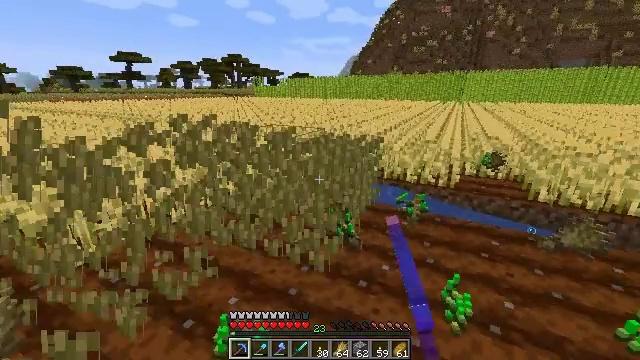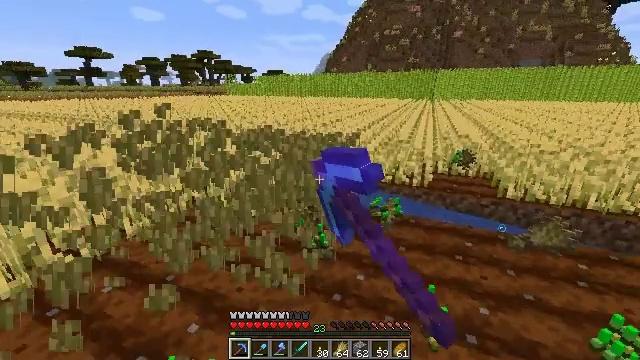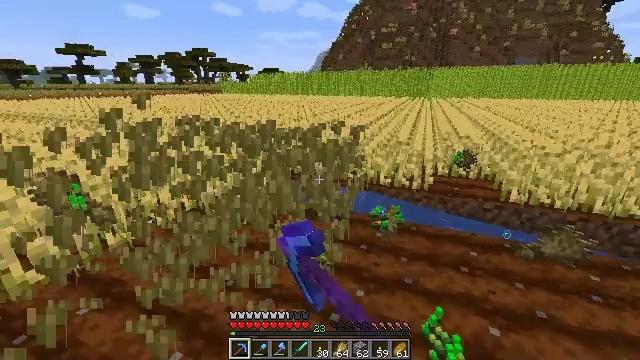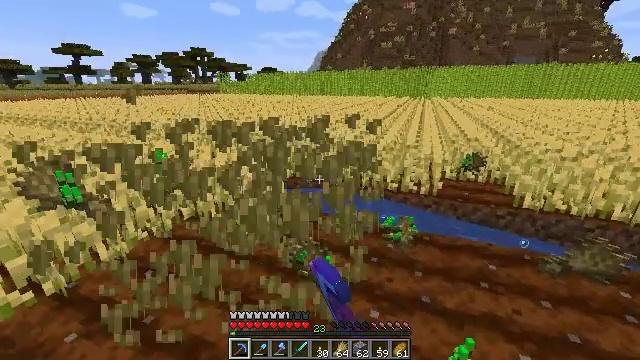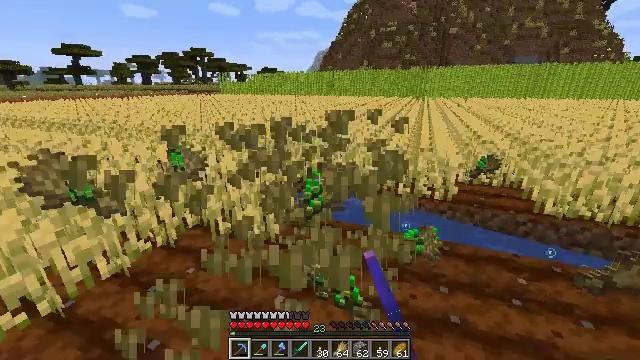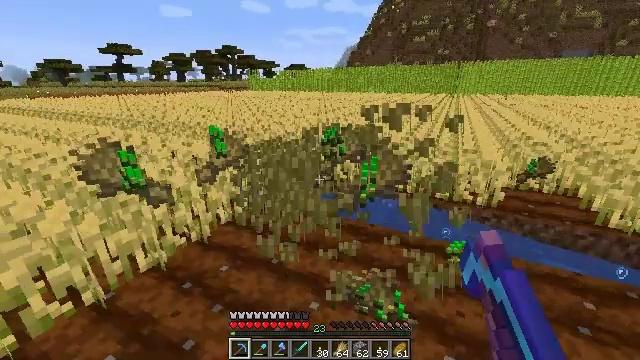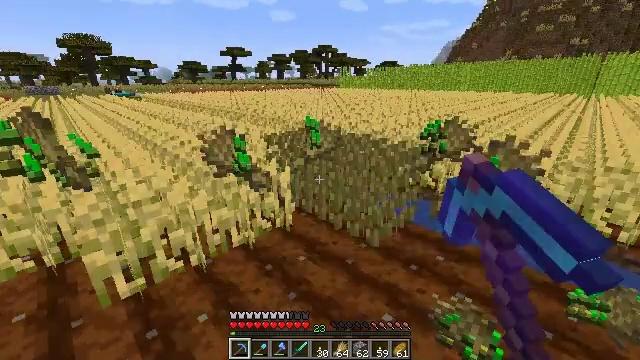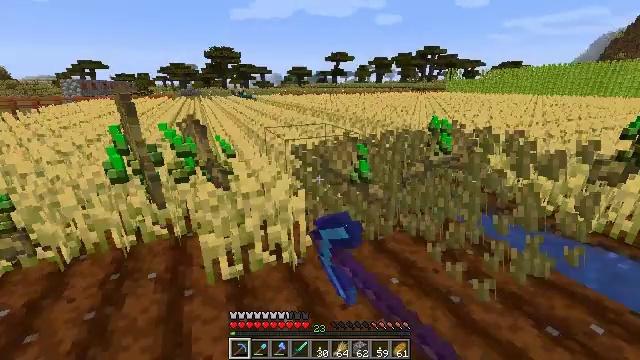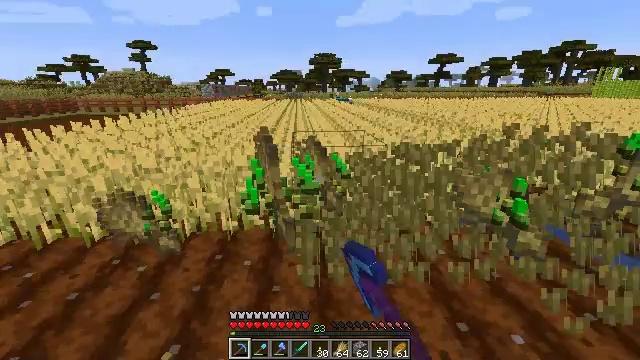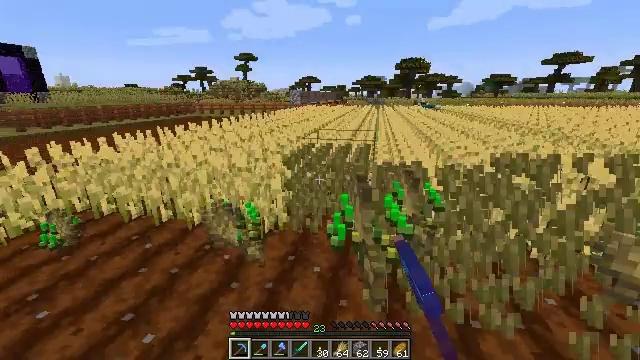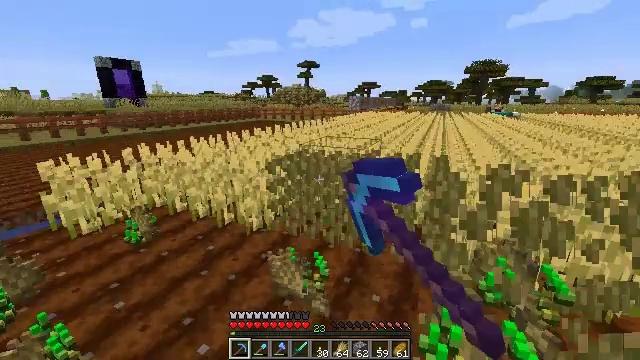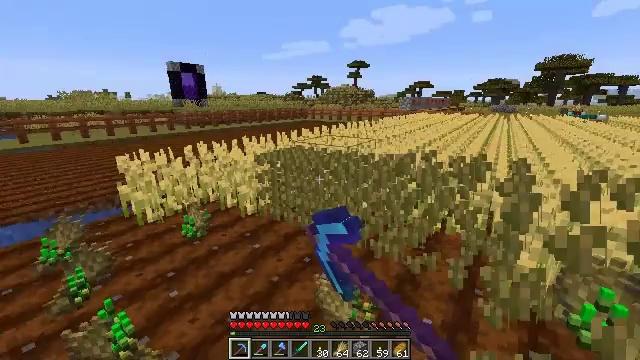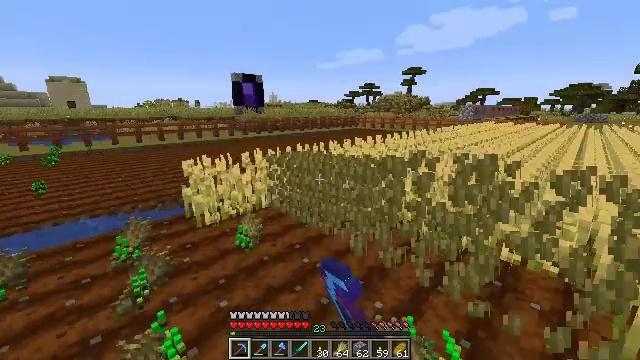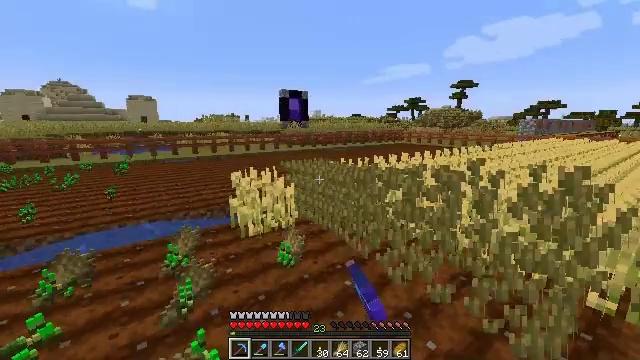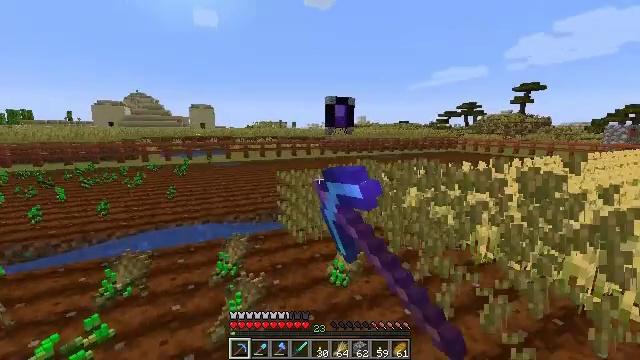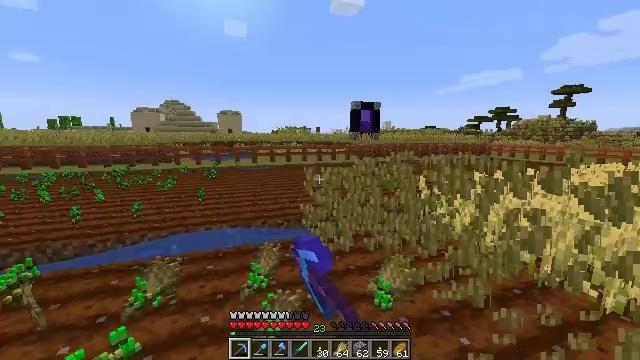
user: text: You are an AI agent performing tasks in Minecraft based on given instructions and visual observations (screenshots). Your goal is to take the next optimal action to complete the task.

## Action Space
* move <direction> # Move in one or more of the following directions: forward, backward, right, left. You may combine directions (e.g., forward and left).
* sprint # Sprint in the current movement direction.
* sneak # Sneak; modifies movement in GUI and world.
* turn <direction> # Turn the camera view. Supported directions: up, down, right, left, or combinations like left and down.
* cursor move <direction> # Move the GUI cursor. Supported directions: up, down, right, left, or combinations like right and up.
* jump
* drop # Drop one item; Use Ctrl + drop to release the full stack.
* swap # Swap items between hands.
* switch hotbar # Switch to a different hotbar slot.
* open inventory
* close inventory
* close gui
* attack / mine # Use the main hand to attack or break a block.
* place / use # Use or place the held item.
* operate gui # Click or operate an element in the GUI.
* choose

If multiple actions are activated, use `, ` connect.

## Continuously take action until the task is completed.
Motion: motion action
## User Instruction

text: Get wheat from the farmland.
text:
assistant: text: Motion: move forward, turn right, attack / mine
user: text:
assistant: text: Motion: move forward and move left, attack / mine
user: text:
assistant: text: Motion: move forward and move left, attack / mine
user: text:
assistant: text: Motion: move forward and move left, attack / mine
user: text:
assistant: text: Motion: move forward and move left, turn left, attack / mine
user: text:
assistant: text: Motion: move forward and move left, turn left, attack / mine
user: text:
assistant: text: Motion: move forward and move left, turn left, attack / mine
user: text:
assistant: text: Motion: move forward and move left, turn left, attack / mine
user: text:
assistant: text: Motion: move forward and move left, turn left and up, attack / mine
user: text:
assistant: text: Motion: move forward and move left, turn left and up, attack / mine
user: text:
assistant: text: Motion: move forward and move left, turn left, attack / mine
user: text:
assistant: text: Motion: move forward and move left, turn left and up, attack / mine
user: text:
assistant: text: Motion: move forward and move left, turn left and up, attack / mine
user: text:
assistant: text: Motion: move forward and move left, turn left and up, attack / mine
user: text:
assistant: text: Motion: move forward and move left, turn left, attack / mine
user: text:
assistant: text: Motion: move forward and move left, turn left, attack / mine
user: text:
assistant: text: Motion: move forward and move left, attack / mine
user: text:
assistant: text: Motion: move forward and move left, turn right, attack / mine
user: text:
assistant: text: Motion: move forward and move right, turn right, attack / mine
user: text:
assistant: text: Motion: move forward and move right, turn right and down, attack / mine
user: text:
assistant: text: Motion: move forward and move right, turn right and down, attack / mine
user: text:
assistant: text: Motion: move forward and move right, turn right and down, attack / mine
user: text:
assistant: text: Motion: move forward and move right, turn right and down, attack / mine
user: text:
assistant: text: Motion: move forward and move right, turn right and down, attack / mine
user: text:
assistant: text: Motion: move forward and move right, turn right and down, attack / mine
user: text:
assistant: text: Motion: move forward and move right, turn right, attack / mine
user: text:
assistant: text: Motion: move forward and move right, turn right, attack / mine
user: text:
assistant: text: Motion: move forward and move right, turn right, attack / mine
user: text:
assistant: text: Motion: move forward and move right, turn right, attack / mine
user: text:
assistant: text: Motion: move forward and move right, turn right and down, attack / mine